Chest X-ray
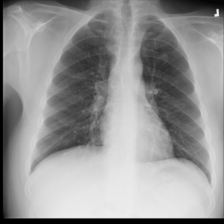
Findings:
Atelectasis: negative
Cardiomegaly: negative
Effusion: negative
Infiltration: negative
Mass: negative
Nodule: negative
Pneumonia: negative
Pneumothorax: negative
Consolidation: negative
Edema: negative
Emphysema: negative
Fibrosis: negative
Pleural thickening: negative
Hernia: negative